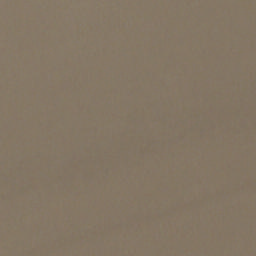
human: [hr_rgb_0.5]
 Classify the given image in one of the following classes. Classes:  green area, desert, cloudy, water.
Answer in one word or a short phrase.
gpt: cloudy